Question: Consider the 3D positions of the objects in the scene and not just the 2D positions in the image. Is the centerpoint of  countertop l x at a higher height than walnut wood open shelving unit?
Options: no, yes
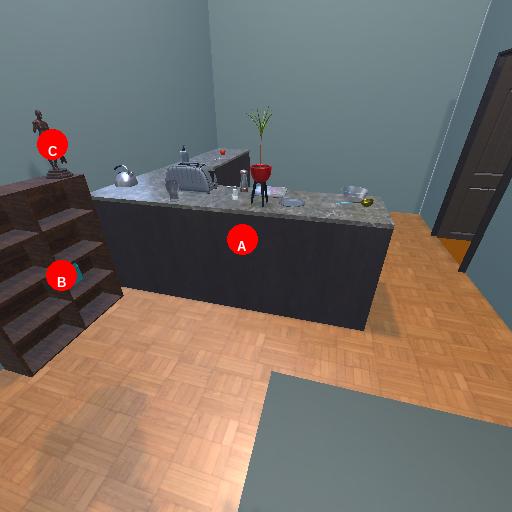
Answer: no